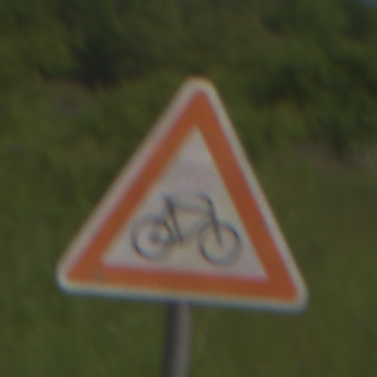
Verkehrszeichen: RadverkehrLinks
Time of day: Midday
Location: Outdoor (RoadRail)
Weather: PartlyCloudy
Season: NotSpecified
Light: Natural